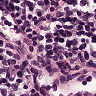
Metastatic tissue present: no